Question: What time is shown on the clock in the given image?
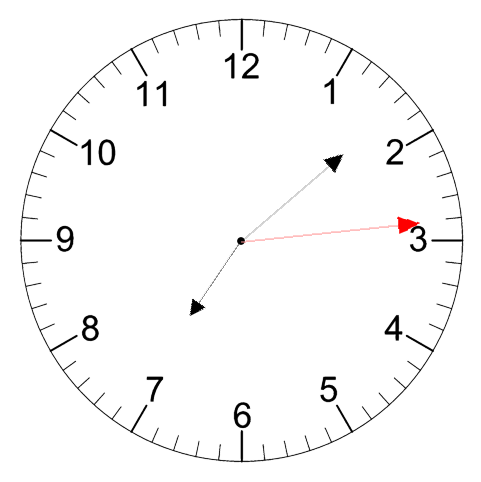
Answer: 07:08:14